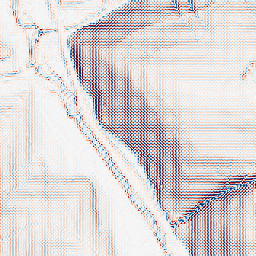
Category: wavelet
Decomposition family: wavelet_dwt
Decomposition parameters: wavelet: haar
level: 2
Upsampling method: bicubic_16x
Upsampling parameters: scale: 16
Upsampling scale: 16